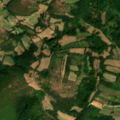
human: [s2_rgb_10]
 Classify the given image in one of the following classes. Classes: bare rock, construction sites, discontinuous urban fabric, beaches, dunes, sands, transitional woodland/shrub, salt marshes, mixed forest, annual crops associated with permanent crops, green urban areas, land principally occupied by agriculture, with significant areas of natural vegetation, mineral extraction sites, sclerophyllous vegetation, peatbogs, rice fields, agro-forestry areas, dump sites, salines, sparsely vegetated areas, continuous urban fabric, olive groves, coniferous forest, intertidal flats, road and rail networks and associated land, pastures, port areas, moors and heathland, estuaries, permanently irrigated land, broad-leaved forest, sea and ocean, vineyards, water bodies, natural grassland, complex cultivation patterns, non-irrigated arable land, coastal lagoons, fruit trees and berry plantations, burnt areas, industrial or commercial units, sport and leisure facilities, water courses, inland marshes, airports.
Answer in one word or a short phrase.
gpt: land principally occupied by agriculture, with significant areas of natural vegetation, broad-leaved forest, transitional woodland/shrub